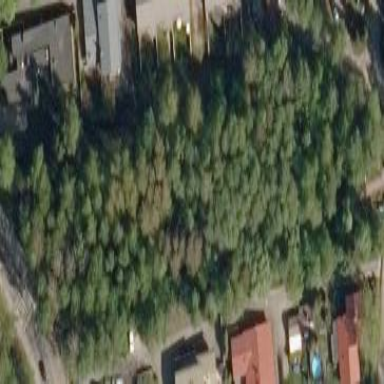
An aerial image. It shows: Mixed woodland area with various types of leaves.